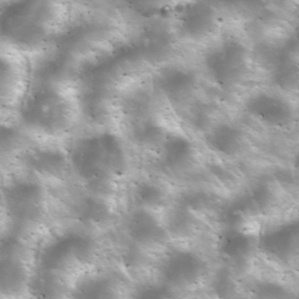
Label: non_frost